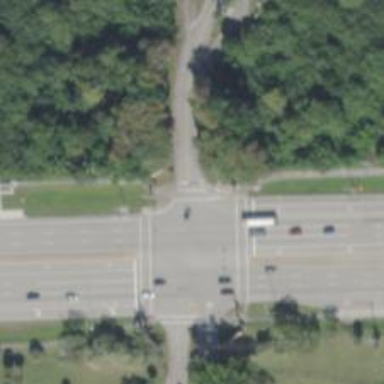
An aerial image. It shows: Crossing on the cycleway.